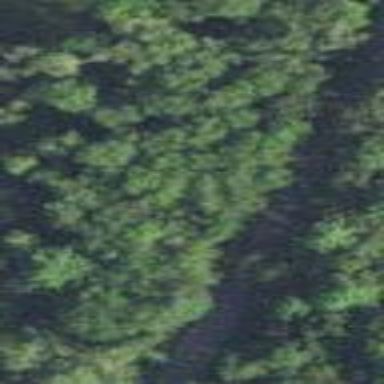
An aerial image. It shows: Mixed woodland with various types of leaves.